Field crop: maize
Growth stage: 1
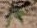
Species: atriplex